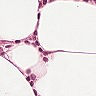
Metastatic tissue present: no